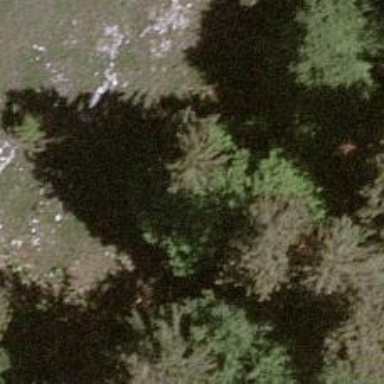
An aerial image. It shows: Beautiful tree in nature.